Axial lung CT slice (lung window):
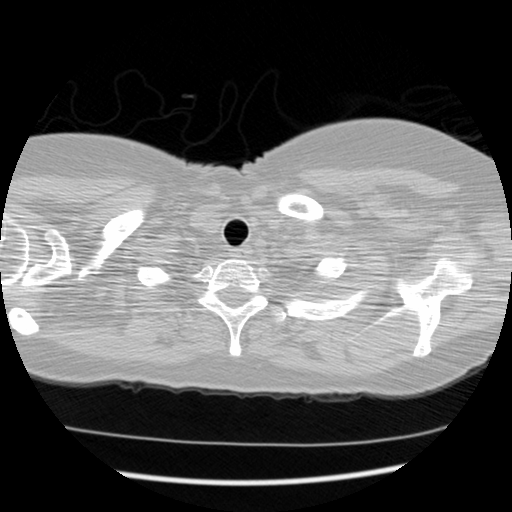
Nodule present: no